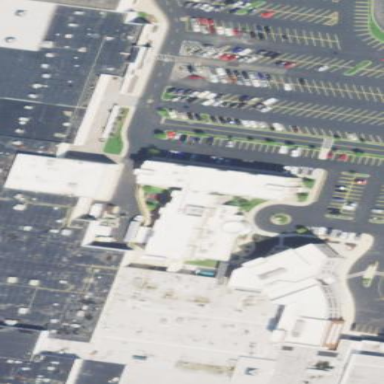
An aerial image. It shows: Hotel building.